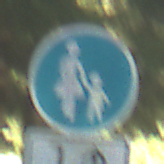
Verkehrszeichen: Gehweg
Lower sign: RichtungsangabeDurchPfeile8
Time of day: MorningAfternoon
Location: Outdoor (Nature)
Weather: Clear
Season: NotSpecified
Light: Natural